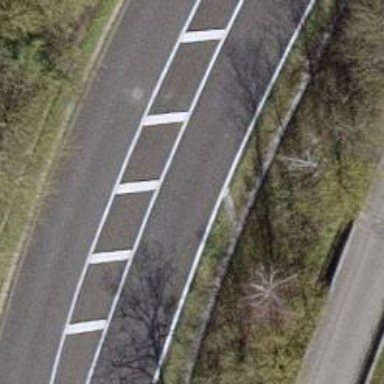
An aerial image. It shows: Asphalt road classified as tertiary.